Question: How can I create a view in mysql?
Attaching the screenshot as required.

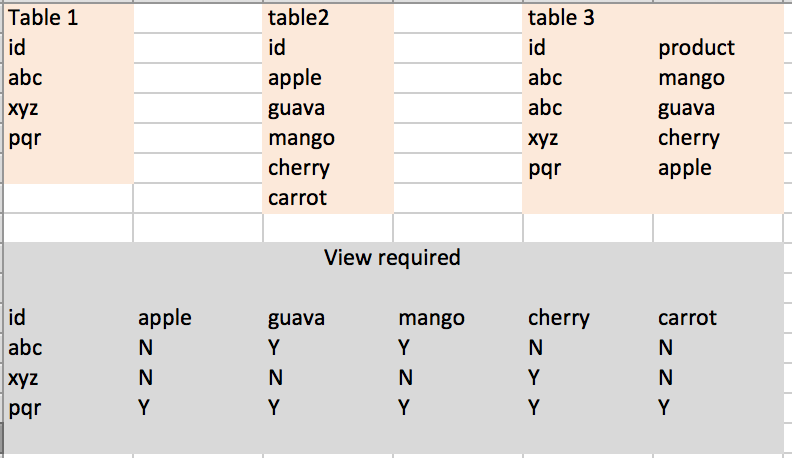
Answer: You can solve it with conditional aggregation (If I understood correctly table1 contains the ID, and table2 contain the products?
Use this:
'''
CREATE VIEW YourViewName AS
SELECT t.id,
MAX(CASE WHEN t.product = 'apple' then 'Y' END) as apple,
MAX(CASE WHEN t.product = 'guava' then 'Y' END) as guava,
MAX(CASE WHEN t.product = 'mango' then 'Y' END) as mango,
MAX(CASE WHEN t.product = 'cherry' then 'Y' END) as cherry,
MAX(CASE WHEN t.product = 'carrot' then 'Y' END) as carrot
FROM(SELECT t1.id,t3.product FROM Table1 t1
LEFT JOIN Table3 t3
ON(t1.id = t3.id)) t
GROUP BY t.id
'''